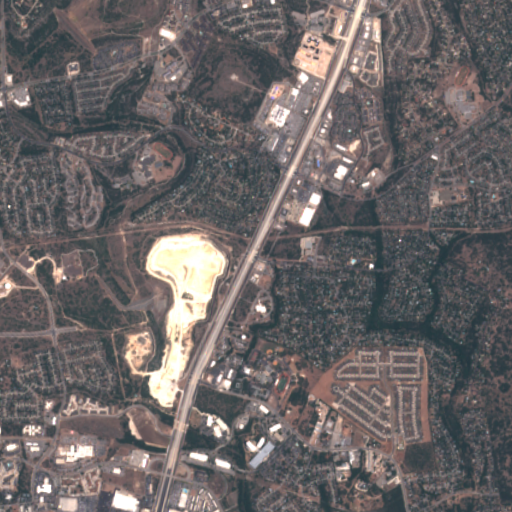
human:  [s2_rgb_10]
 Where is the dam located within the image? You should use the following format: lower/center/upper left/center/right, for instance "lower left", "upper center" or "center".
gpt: The dam is located in the upper left of the image.
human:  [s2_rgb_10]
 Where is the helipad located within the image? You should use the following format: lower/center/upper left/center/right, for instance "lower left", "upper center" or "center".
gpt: The helipad is located in the lower left of the image.
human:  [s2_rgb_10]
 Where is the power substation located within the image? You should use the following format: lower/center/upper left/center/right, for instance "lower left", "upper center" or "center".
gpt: The power substation is located in the lower left of the image.
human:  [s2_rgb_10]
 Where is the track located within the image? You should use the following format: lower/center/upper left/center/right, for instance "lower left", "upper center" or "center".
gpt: The track is located in the upper left of the image.
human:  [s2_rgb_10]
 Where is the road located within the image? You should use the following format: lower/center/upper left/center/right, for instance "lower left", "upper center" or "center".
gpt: There is no road in the image.